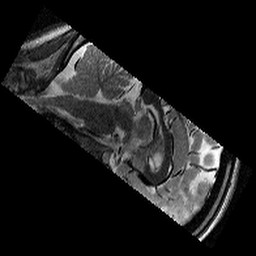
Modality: T2w
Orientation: sagittal
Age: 9
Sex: female
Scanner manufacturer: siemens
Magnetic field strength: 3 T
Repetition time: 9.23 s
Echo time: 0.067 s